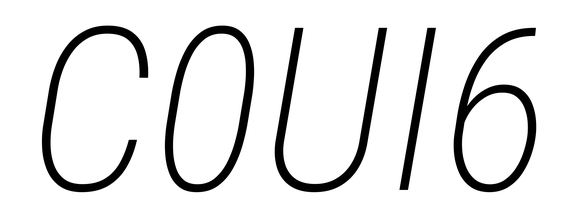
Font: Roboto-Italic_Condensed_ExtraLight_Italic